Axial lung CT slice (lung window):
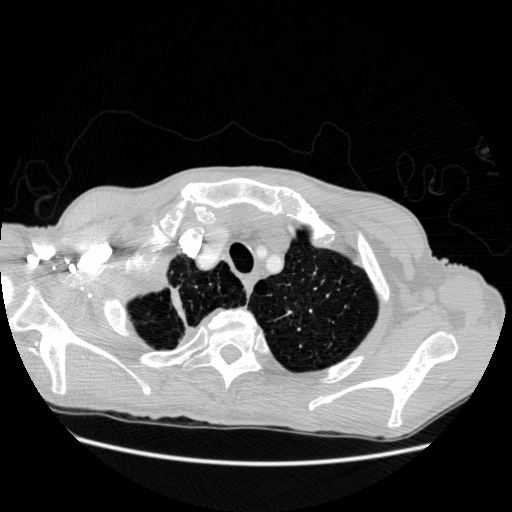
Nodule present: no